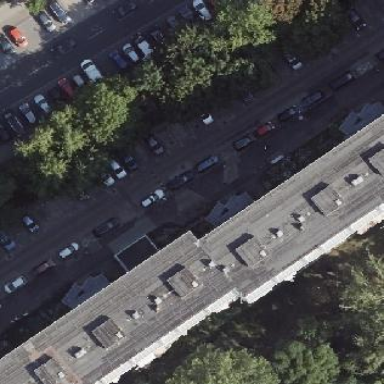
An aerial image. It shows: Apartment building with flat roof.